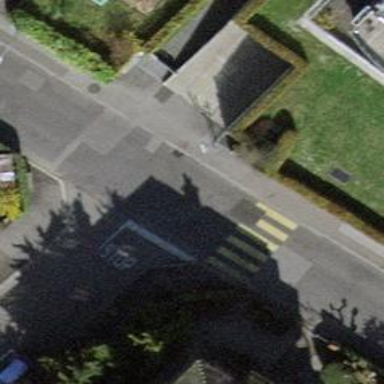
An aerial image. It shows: Uncontrolled crossing on the road.